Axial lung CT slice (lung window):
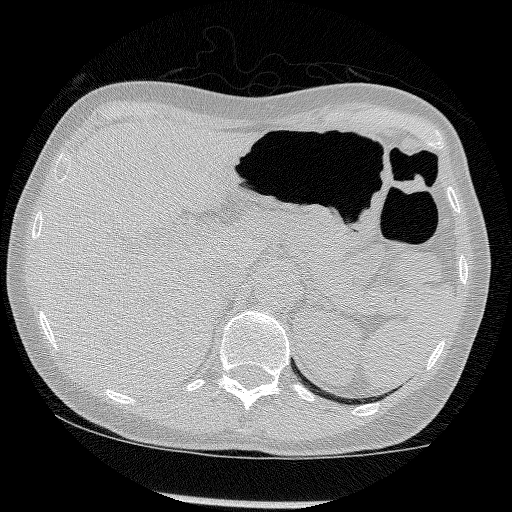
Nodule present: no